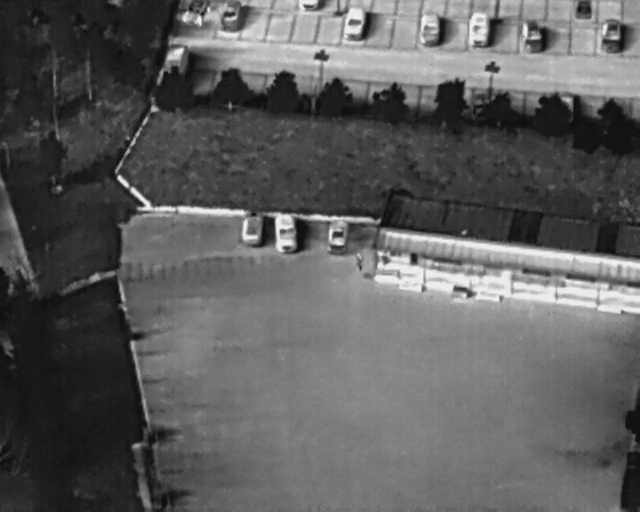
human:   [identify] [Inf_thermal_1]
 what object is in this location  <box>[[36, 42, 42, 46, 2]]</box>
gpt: <ref>1 small car at the center</ref>

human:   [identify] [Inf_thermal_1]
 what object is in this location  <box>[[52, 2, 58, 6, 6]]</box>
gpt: <ref>1 medium car at the top</ref>